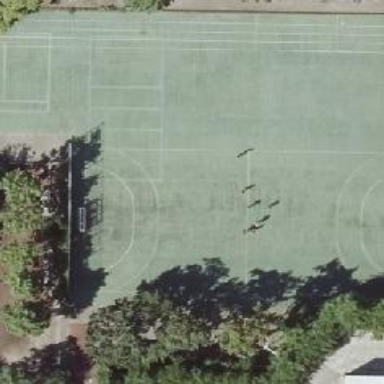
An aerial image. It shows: Soccer pitch designated for leisure and sports activities.